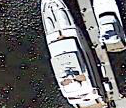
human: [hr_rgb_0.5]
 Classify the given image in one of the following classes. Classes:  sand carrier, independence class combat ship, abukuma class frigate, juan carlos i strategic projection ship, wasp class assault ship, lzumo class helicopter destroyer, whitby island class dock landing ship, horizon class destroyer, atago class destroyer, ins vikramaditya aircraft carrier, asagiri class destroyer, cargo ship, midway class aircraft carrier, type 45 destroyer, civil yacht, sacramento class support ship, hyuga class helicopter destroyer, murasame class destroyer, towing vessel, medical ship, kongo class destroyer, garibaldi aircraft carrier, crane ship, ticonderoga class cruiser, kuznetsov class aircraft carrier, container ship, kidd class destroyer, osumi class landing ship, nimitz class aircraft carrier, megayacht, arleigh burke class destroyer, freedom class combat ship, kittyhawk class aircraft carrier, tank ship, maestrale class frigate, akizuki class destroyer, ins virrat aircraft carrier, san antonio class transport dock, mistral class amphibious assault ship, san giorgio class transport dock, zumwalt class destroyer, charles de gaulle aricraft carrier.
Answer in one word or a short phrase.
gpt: Civil yacht